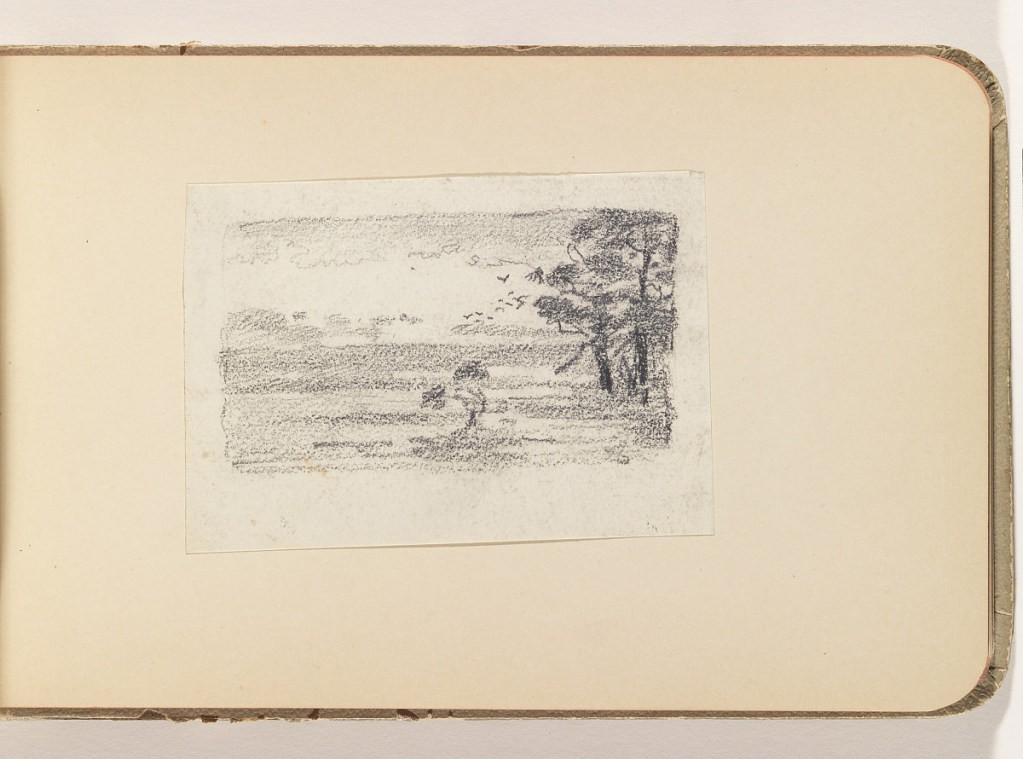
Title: Sketch of Landscape with Trees and Sky
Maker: William Trost Richards, American, 1833–1905
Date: late 19th century
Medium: Graphite on white wove paper, lined
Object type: Album page
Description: Very rough sketch of one small (lower center) and two large trees (right middle ground) with birds flying in sky.